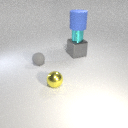
large gray metal cube below large blue rubber cylinder